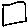
Label: square